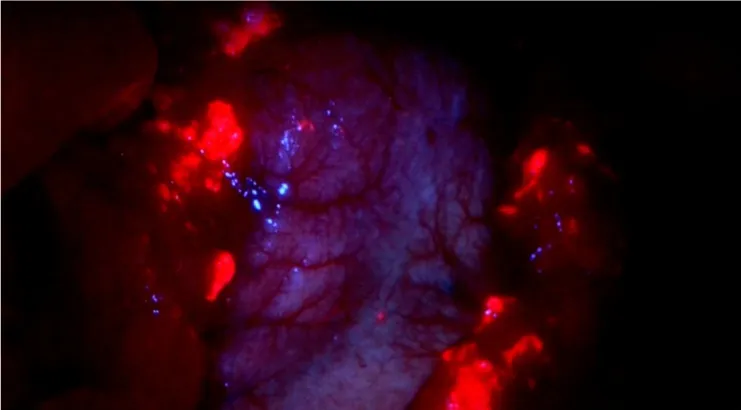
Intraoperative 5-ALA positive detection on the Omentum majus.
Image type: pathology (immunostaining)